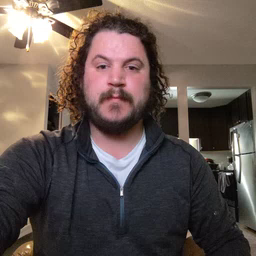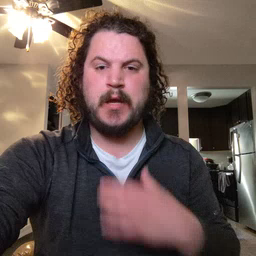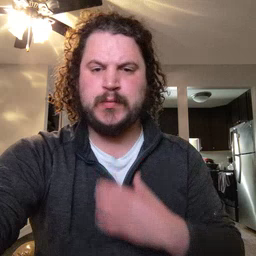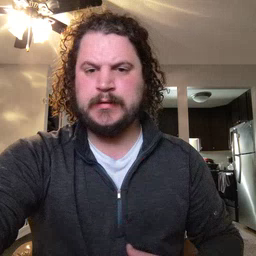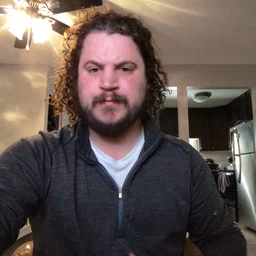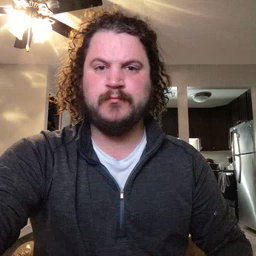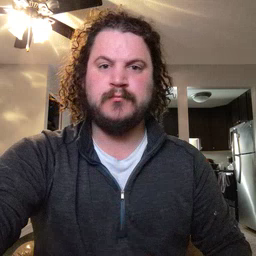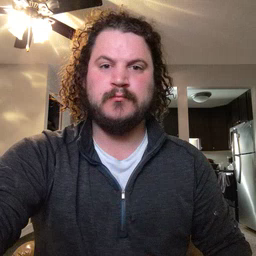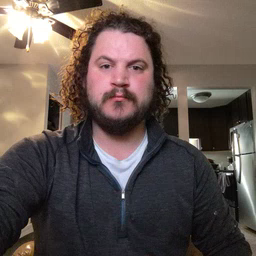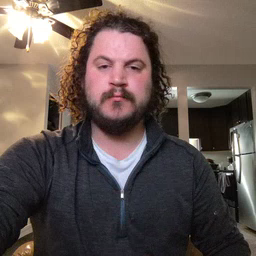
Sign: hungry